Field crop: tomato
Growth stage: 1
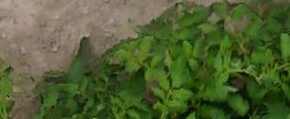
Species: tomato